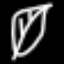
Label: leaf